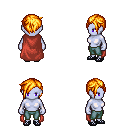
a pixel art fantasy rpg character, female body template, dark elf, purple skin, maroon cape, teal pants, light blonde pixie cut hairstyle, ghillies, four views (front, back, left, right), 2x2 character sprite sheet, small pixel art, hard edges, no anti-aliasing